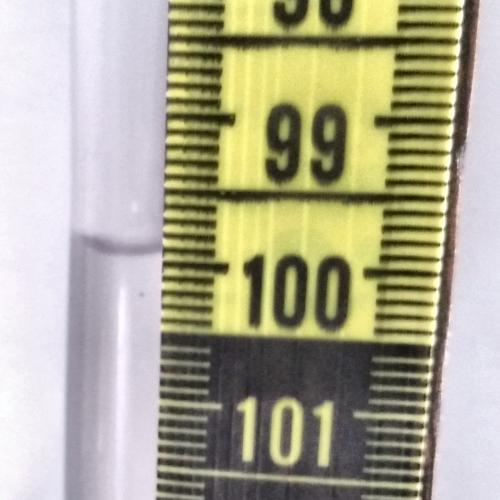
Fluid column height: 99.9 cm